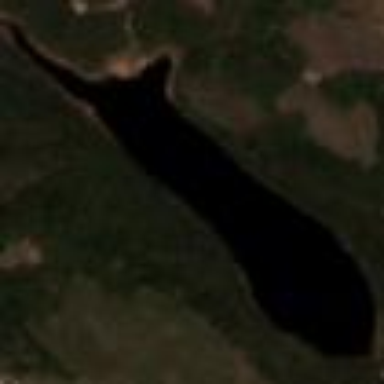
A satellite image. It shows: Serene lake surrounded by nature.